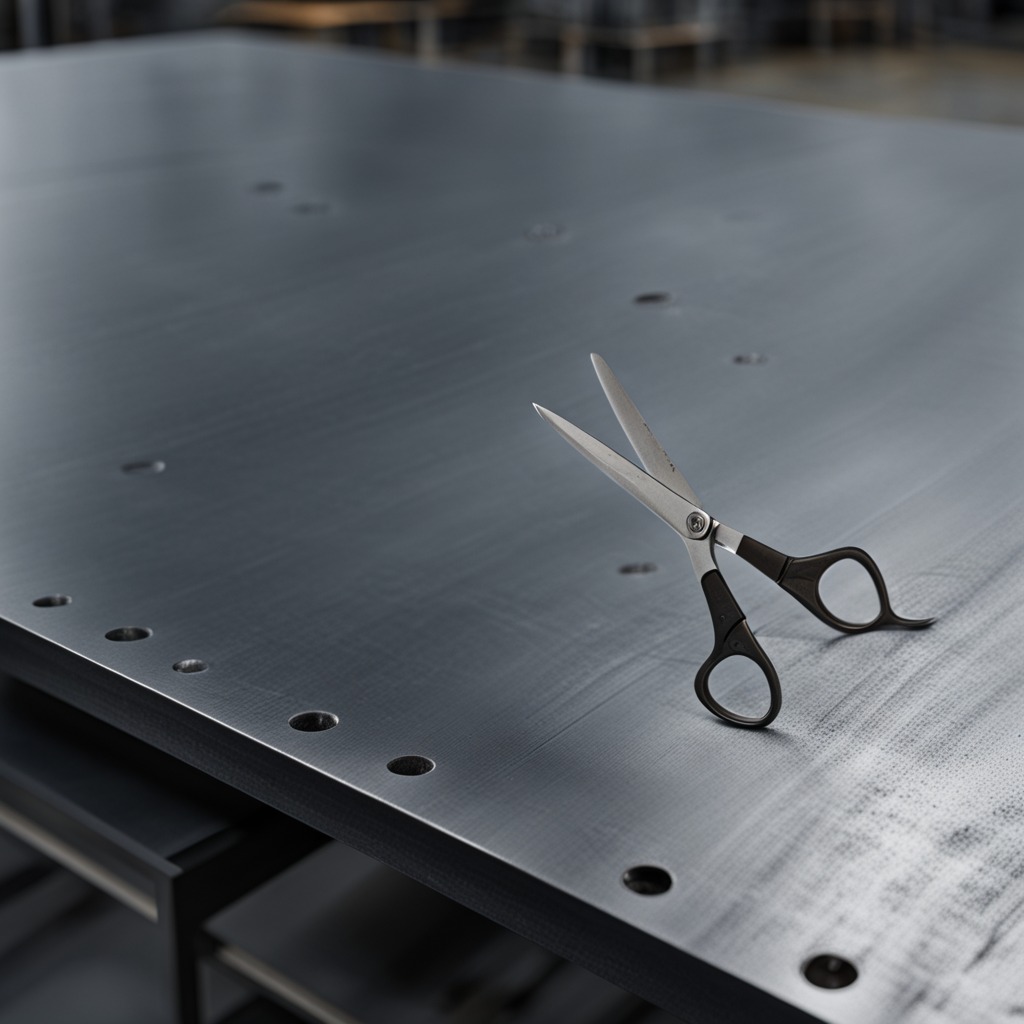
A scissor lies on a cold steel table in a mining workshop.